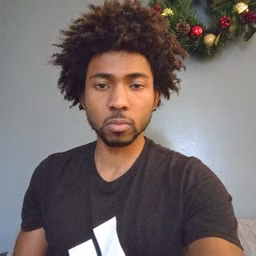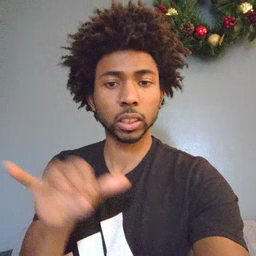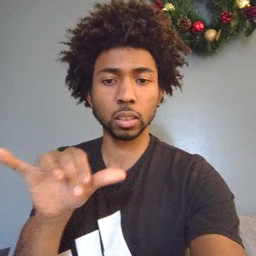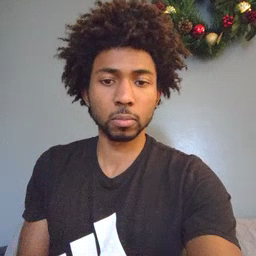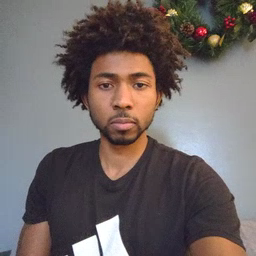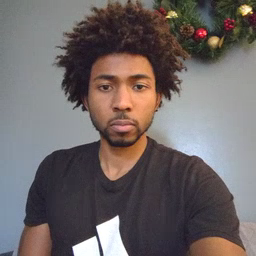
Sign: same